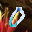
Label: 0